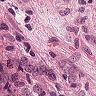
Metastatic tissue present: yes